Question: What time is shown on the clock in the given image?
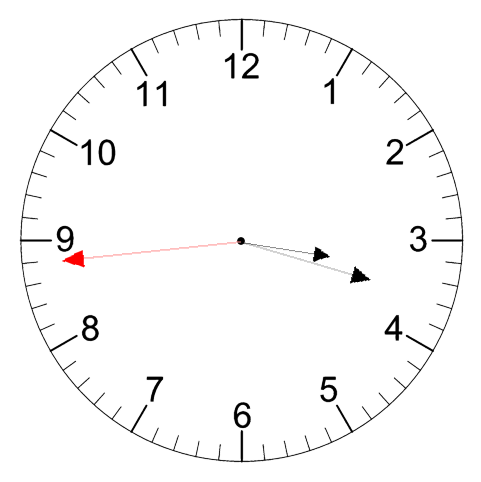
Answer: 03:17:44